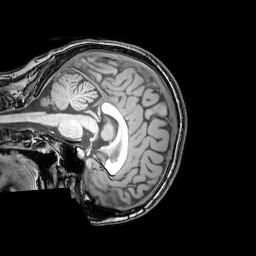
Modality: T1w
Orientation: sagittal
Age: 22
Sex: female
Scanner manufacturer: philips
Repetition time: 0.008144 s
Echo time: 0.00374 s